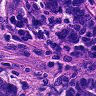
Metastatic tissue present: yes